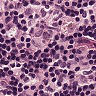
Metastatic tissue present: no